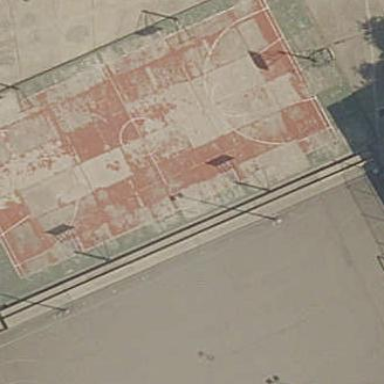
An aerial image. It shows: Tartan basketball court in leisure land pitch.